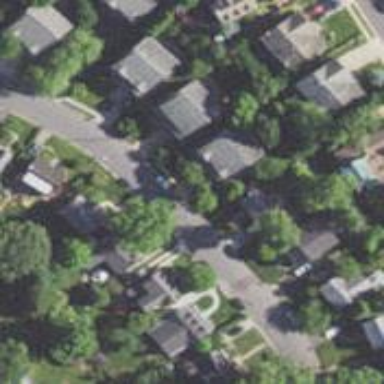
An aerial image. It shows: Neighborhood.